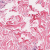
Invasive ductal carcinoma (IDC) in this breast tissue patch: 0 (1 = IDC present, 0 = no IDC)